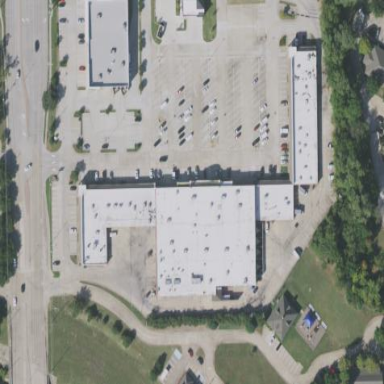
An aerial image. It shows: Retail building.